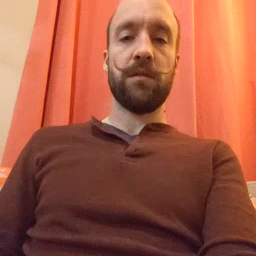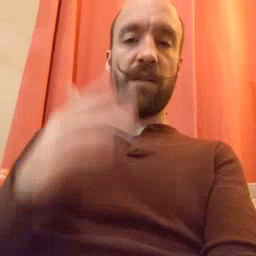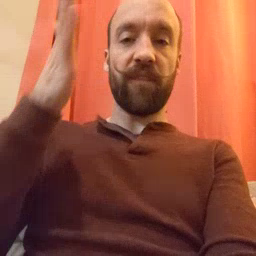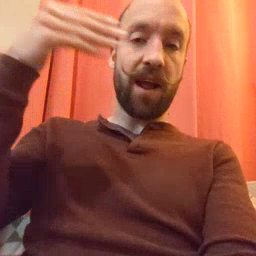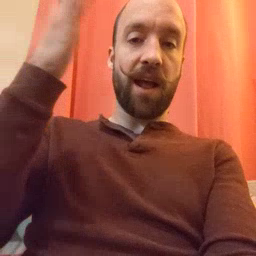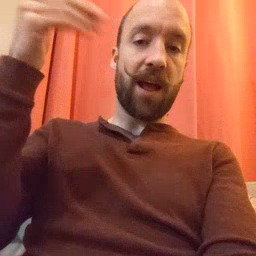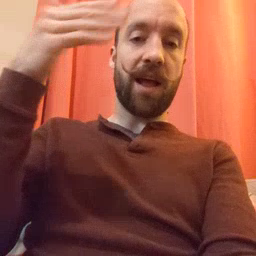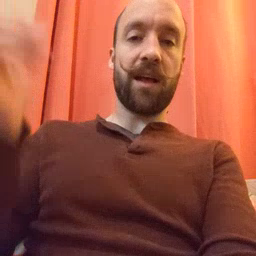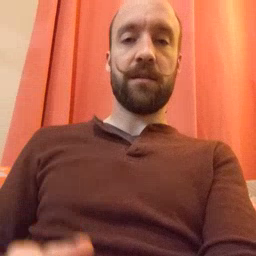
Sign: flag